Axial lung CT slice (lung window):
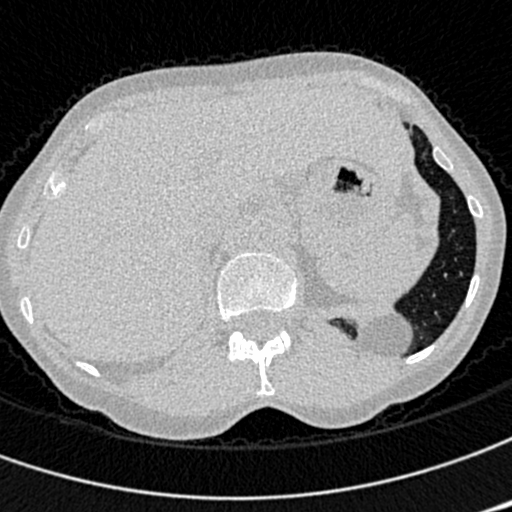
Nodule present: no